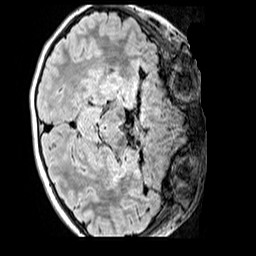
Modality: FLAIR
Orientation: axial
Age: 11
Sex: female
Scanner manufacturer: siemens
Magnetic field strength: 3 T
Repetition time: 5 s
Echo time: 0.388 s